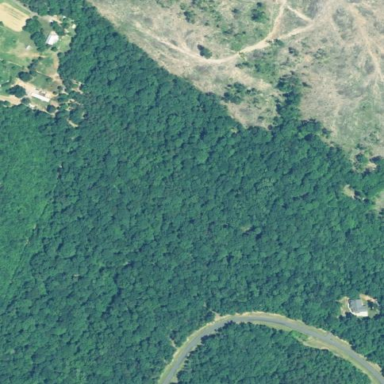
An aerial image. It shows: Beautiful woodland area.